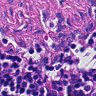
Metastatic tissue present: yes